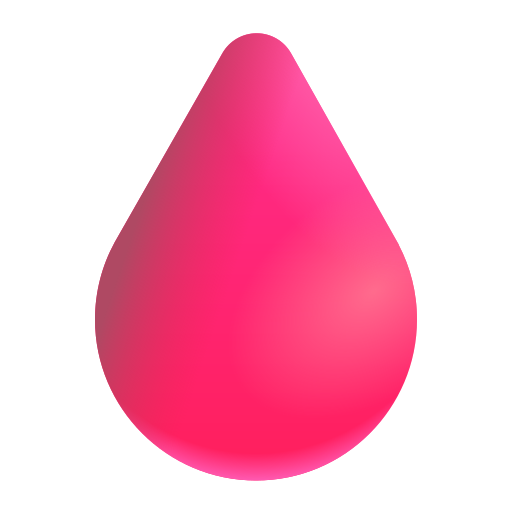
drop of blood color